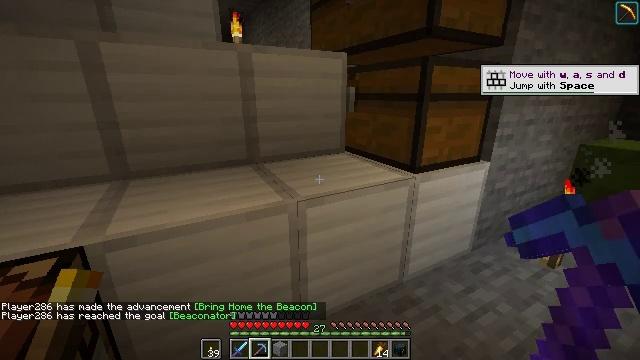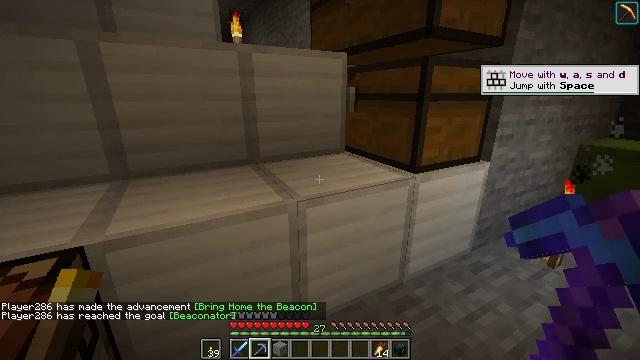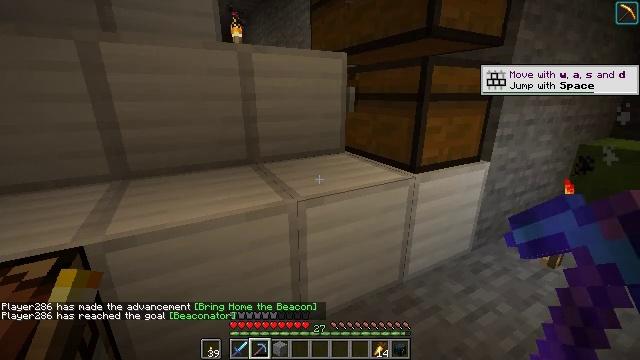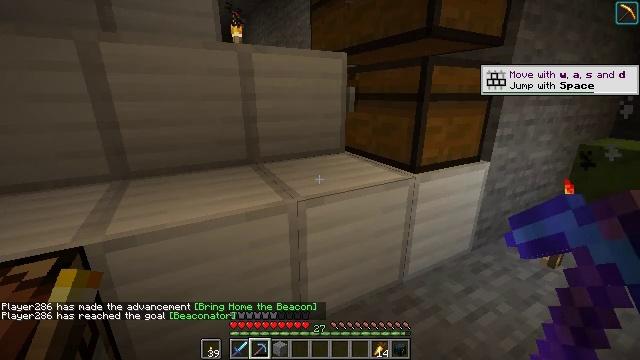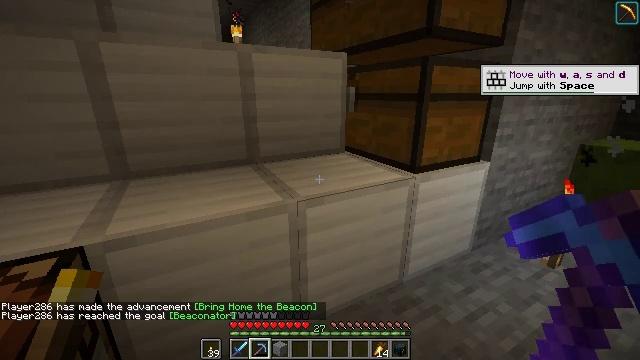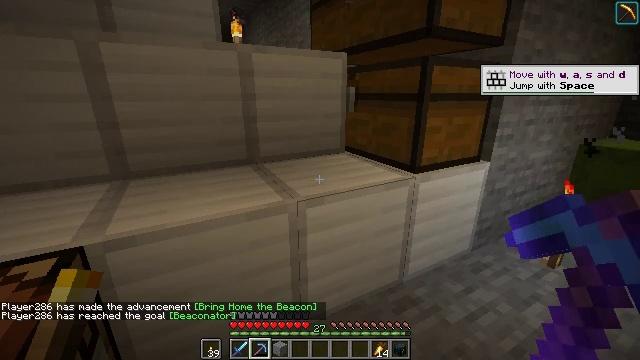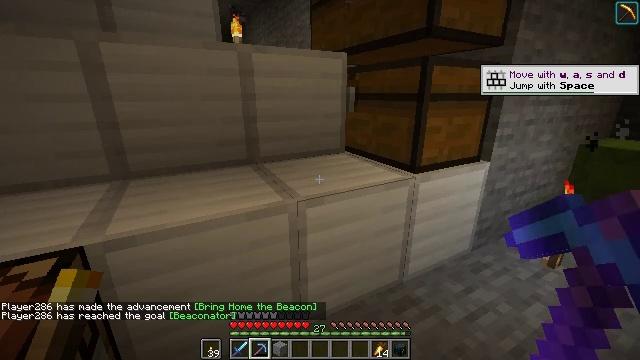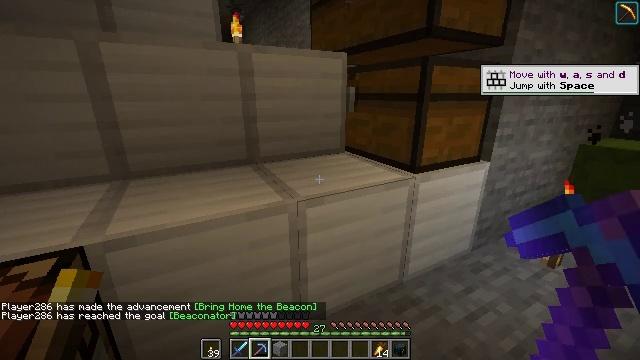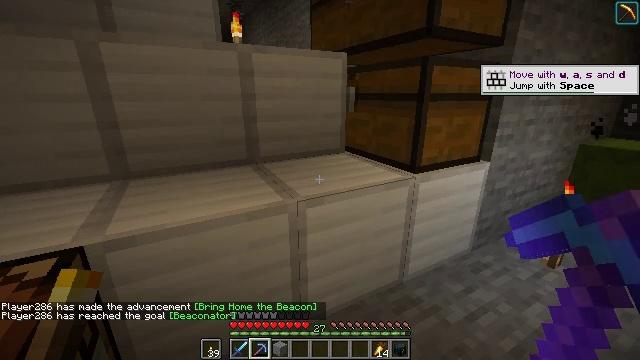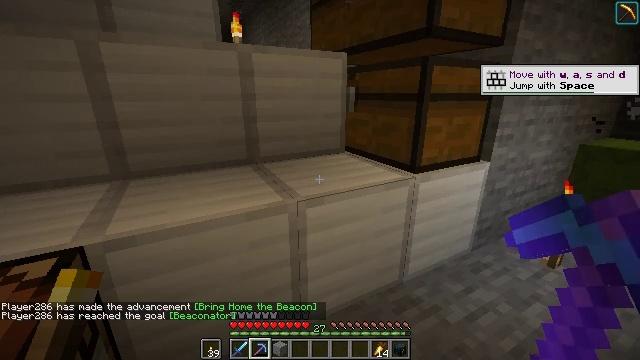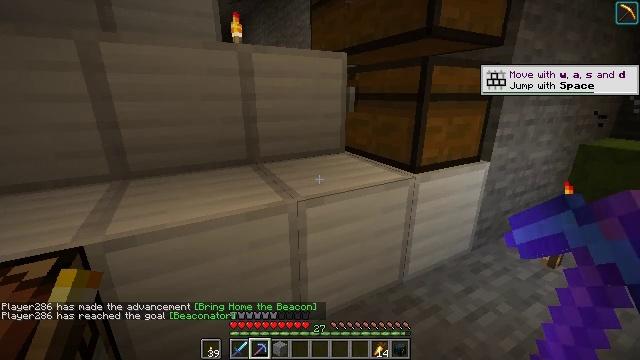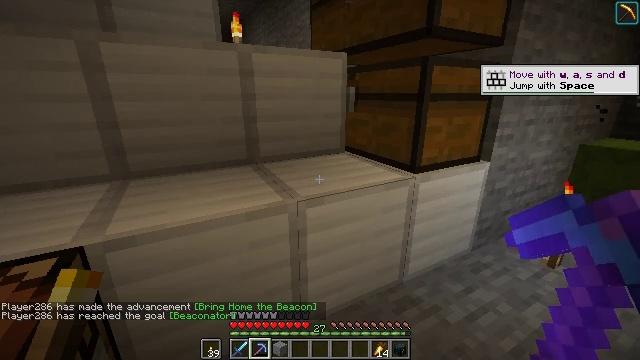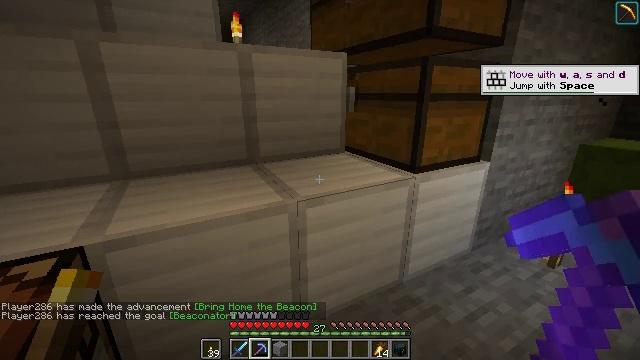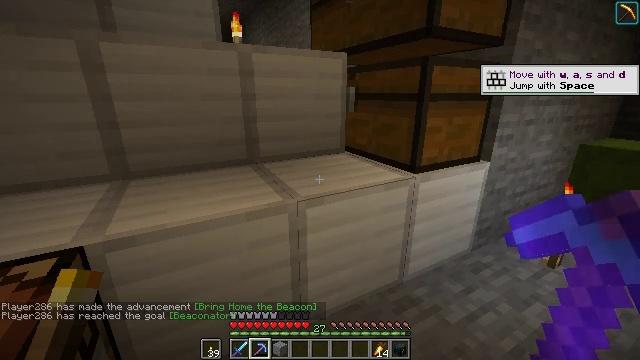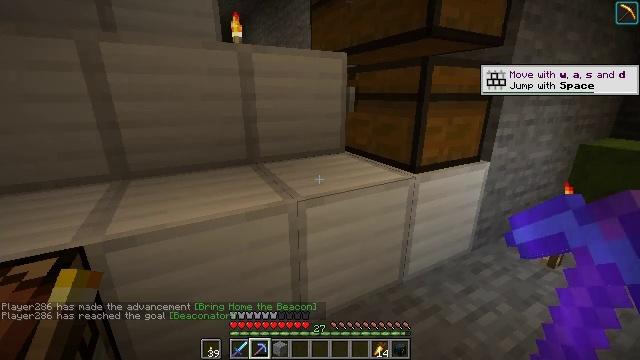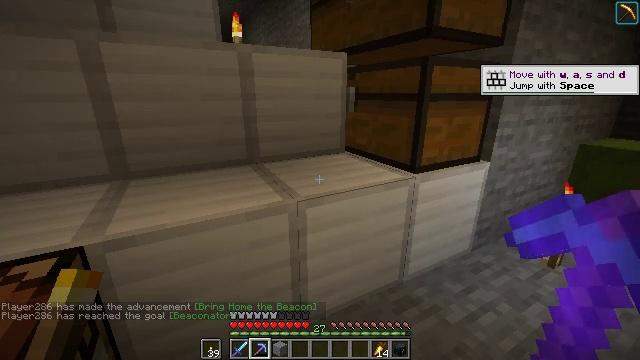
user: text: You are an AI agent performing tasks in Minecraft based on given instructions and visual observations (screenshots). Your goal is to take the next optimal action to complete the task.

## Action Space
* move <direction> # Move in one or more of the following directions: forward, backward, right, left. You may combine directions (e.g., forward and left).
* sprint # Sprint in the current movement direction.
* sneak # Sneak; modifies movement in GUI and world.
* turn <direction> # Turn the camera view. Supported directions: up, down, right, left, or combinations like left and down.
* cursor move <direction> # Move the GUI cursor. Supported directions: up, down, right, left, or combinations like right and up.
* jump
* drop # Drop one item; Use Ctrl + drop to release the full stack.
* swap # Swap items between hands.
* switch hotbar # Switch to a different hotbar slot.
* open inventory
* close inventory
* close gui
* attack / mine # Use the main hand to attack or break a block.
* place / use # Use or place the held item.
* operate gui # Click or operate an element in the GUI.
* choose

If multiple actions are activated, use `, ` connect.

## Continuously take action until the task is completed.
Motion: motion action
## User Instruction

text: Hunt a slime.
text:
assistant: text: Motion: no_op
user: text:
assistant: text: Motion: no_op
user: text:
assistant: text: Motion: no_op
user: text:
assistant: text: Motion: no_op
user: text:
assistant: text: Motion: no_op
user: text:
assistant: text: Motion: no_op
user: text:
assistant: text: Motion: no_op
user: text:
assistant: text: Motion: no_op
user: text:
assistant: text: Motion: no_op
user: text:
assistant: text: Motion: no_op
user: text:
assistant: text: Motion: no_op
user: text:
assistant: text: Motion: no_op
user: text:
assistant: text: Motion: no_op
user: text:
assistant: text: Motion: no_op
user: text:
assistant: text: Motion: no_op
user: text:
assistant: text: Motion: no_op
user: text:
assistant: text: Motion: no_op
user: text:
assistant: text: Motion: no_op
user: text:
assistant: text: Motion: no_op
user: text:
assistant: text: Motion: no_op
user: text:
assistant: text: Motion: no_op
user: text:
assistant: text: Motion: no_op
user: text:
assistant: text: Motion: no_op
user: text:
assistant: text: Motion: no_op
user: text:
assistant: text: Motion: no_op
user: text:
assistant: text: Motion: no_op
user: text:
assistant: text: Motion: no_op
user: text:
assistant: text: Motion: no_op
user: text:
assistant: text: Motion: no_op
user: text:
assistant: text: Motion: no_op